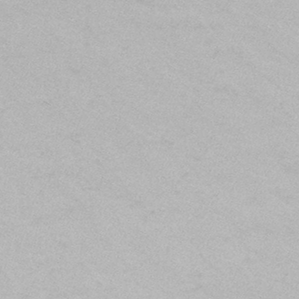
Label: frost